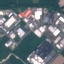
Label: Industrial